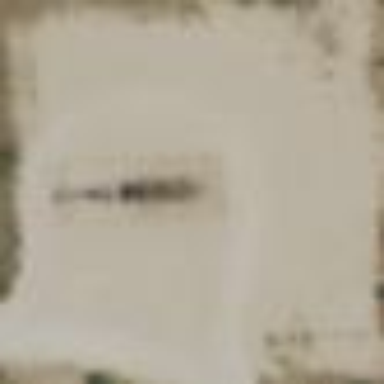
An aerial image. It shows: Wellsite surrounded by sand.